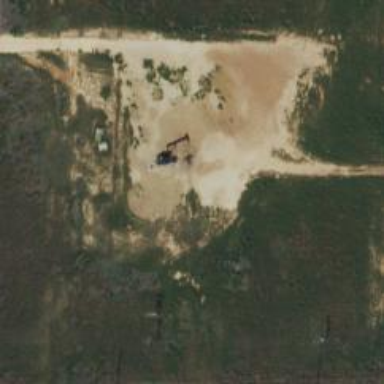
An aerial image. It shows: Petroleum well.